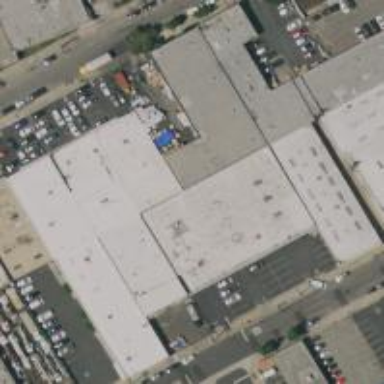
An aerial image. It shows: Industrial building.